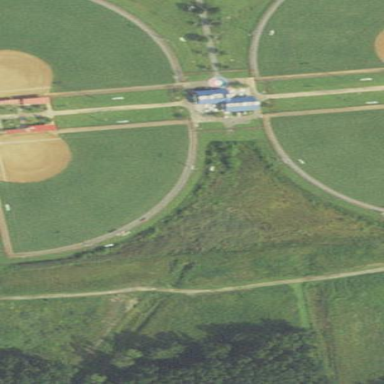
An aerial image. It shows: Baseball pitch for leisure and sports activities.